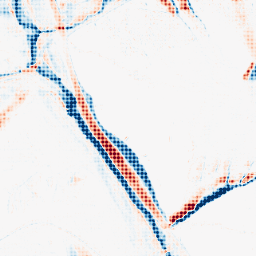
Category: morphological
Decomposition family: morphological_ellipse
Decomposition parameters: operation: average
width: 5
height: 20
Upsampling method: sinc_blackman
Upsampling parameters: scale: 8
kernel_size: 8
Upsampling scale: 8